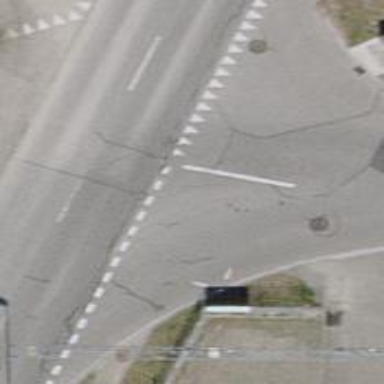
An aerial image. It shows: Unmarked crossing on the road.